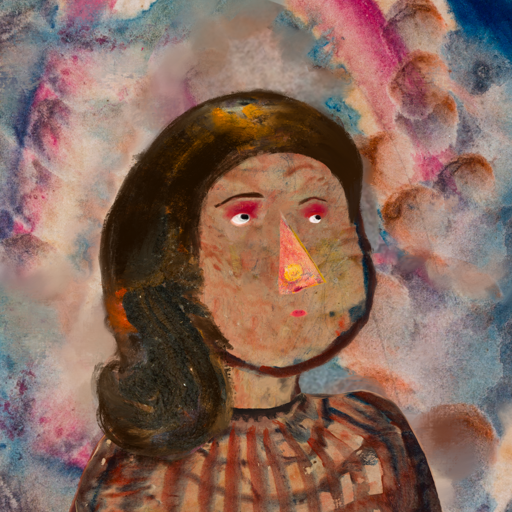
Background: Rupkatha, Head And Neck Side: Orphan, Face Side: Irani, Bust: Orphan, Hair Side: Gypsy_Queen, Head Accessory: Blank, Second Necklace: Blank, Necklace: Blank, Baby: Blank